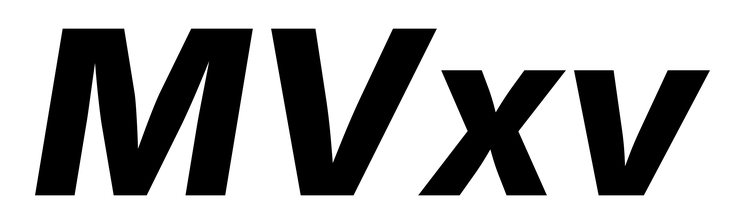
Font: Inter-Italic_ExtraBold_Italic